Interaction volume radius: 10 \u00c5
Interaction volume height: 25 \u00c5
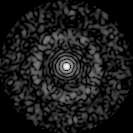
Disorder parameter: 0.8481